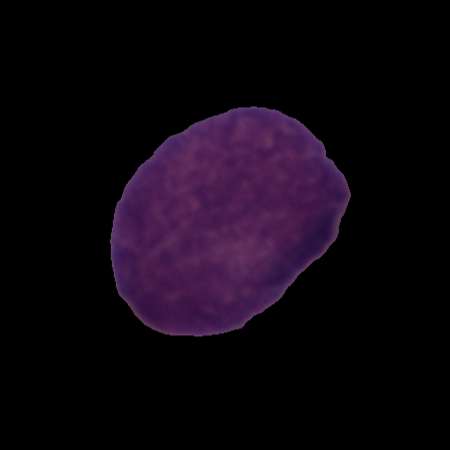
Label: healthy